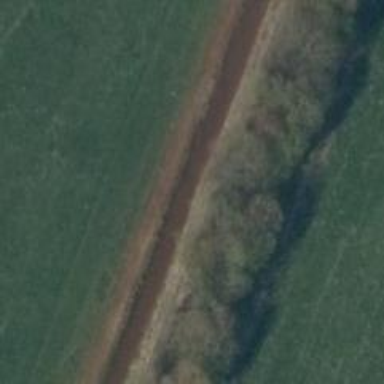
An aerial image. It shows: Row of deciduous broadleaved trees.